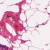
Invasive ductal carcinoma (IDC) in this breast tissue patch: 0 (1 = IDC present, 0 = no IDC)